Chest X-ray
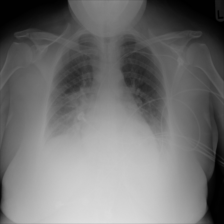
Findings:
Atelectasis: negative
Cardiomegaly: negative
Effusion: negative
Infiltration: positive
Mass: negative
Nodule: negative
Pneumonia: negative
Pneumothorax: negative
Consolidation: negative
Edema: positive
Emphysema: negative
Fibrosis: negative
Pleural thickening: negative
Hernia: negative